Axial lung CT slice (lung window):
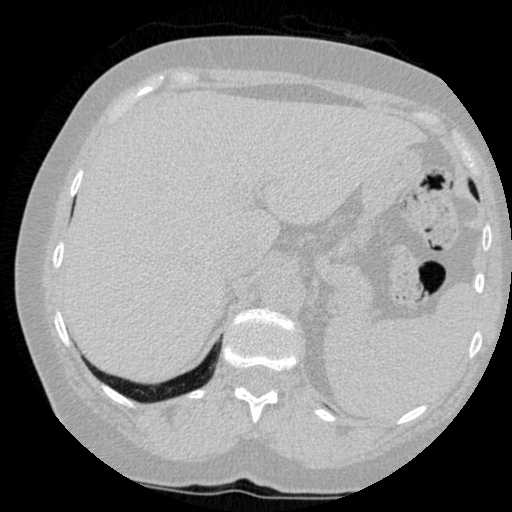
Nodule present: no